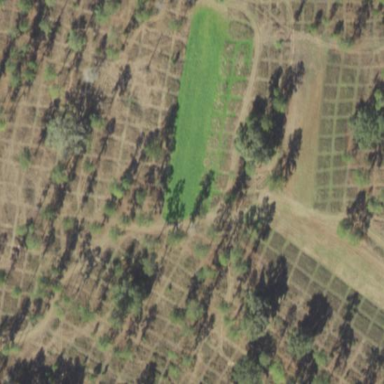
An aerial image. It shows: Orchard.